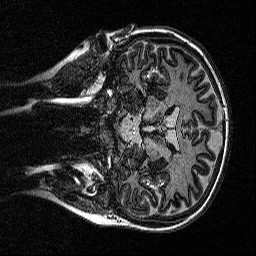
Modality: MP2RAGE
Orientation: coronal
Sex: female
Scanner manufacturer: siemens
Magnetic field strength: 3 T
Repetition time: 5 s
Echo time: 0.00292 s